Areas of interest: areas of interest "Quanji Industrial Building"
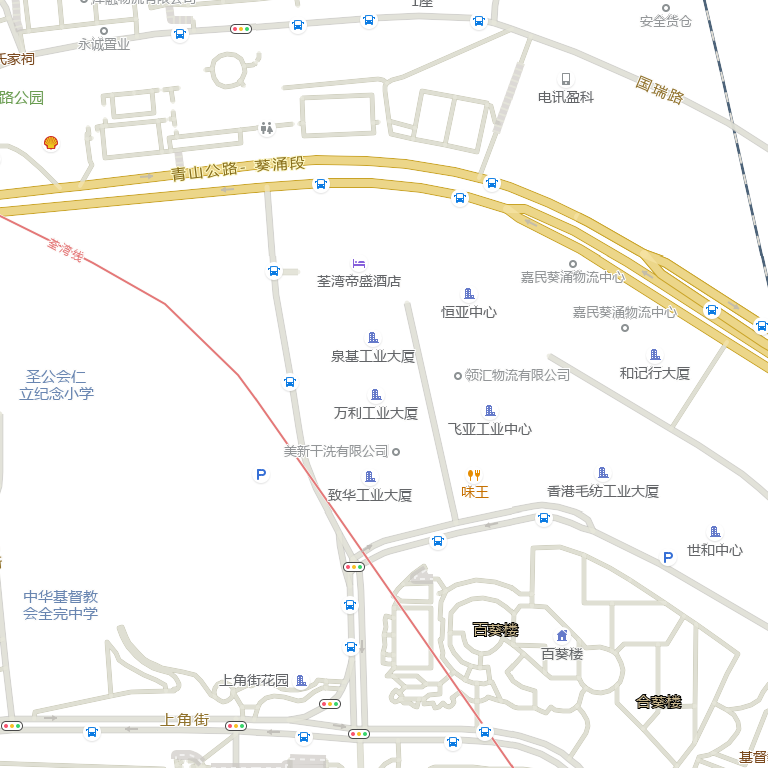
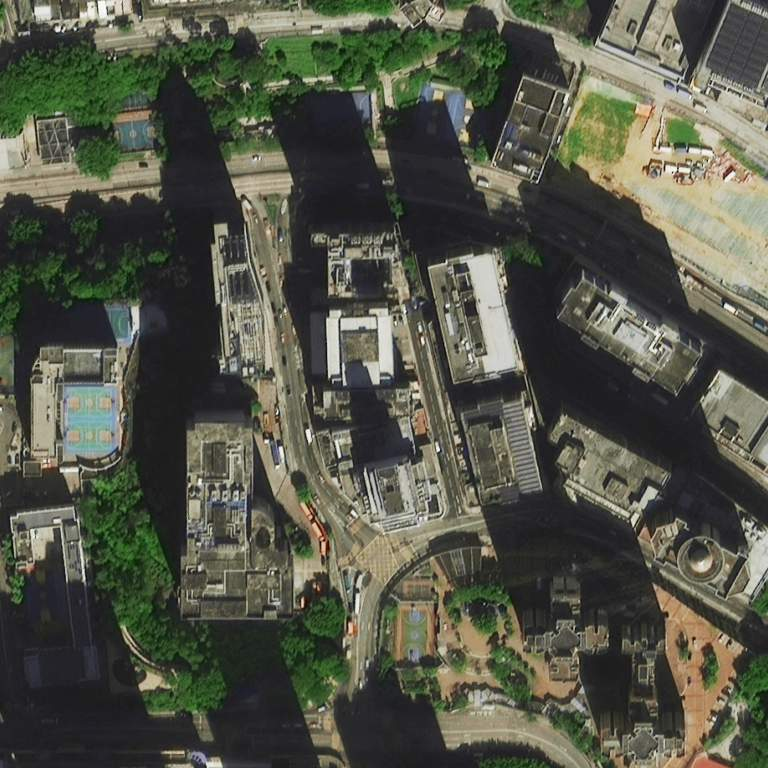